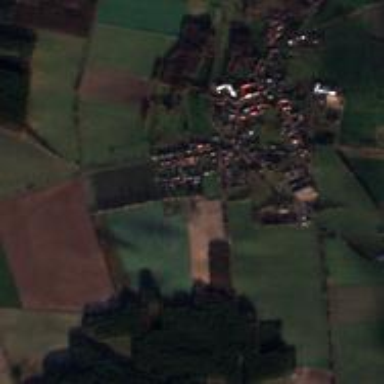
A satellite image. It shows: Village.